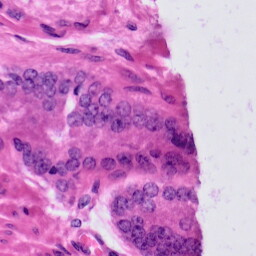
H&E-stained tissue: Prostate